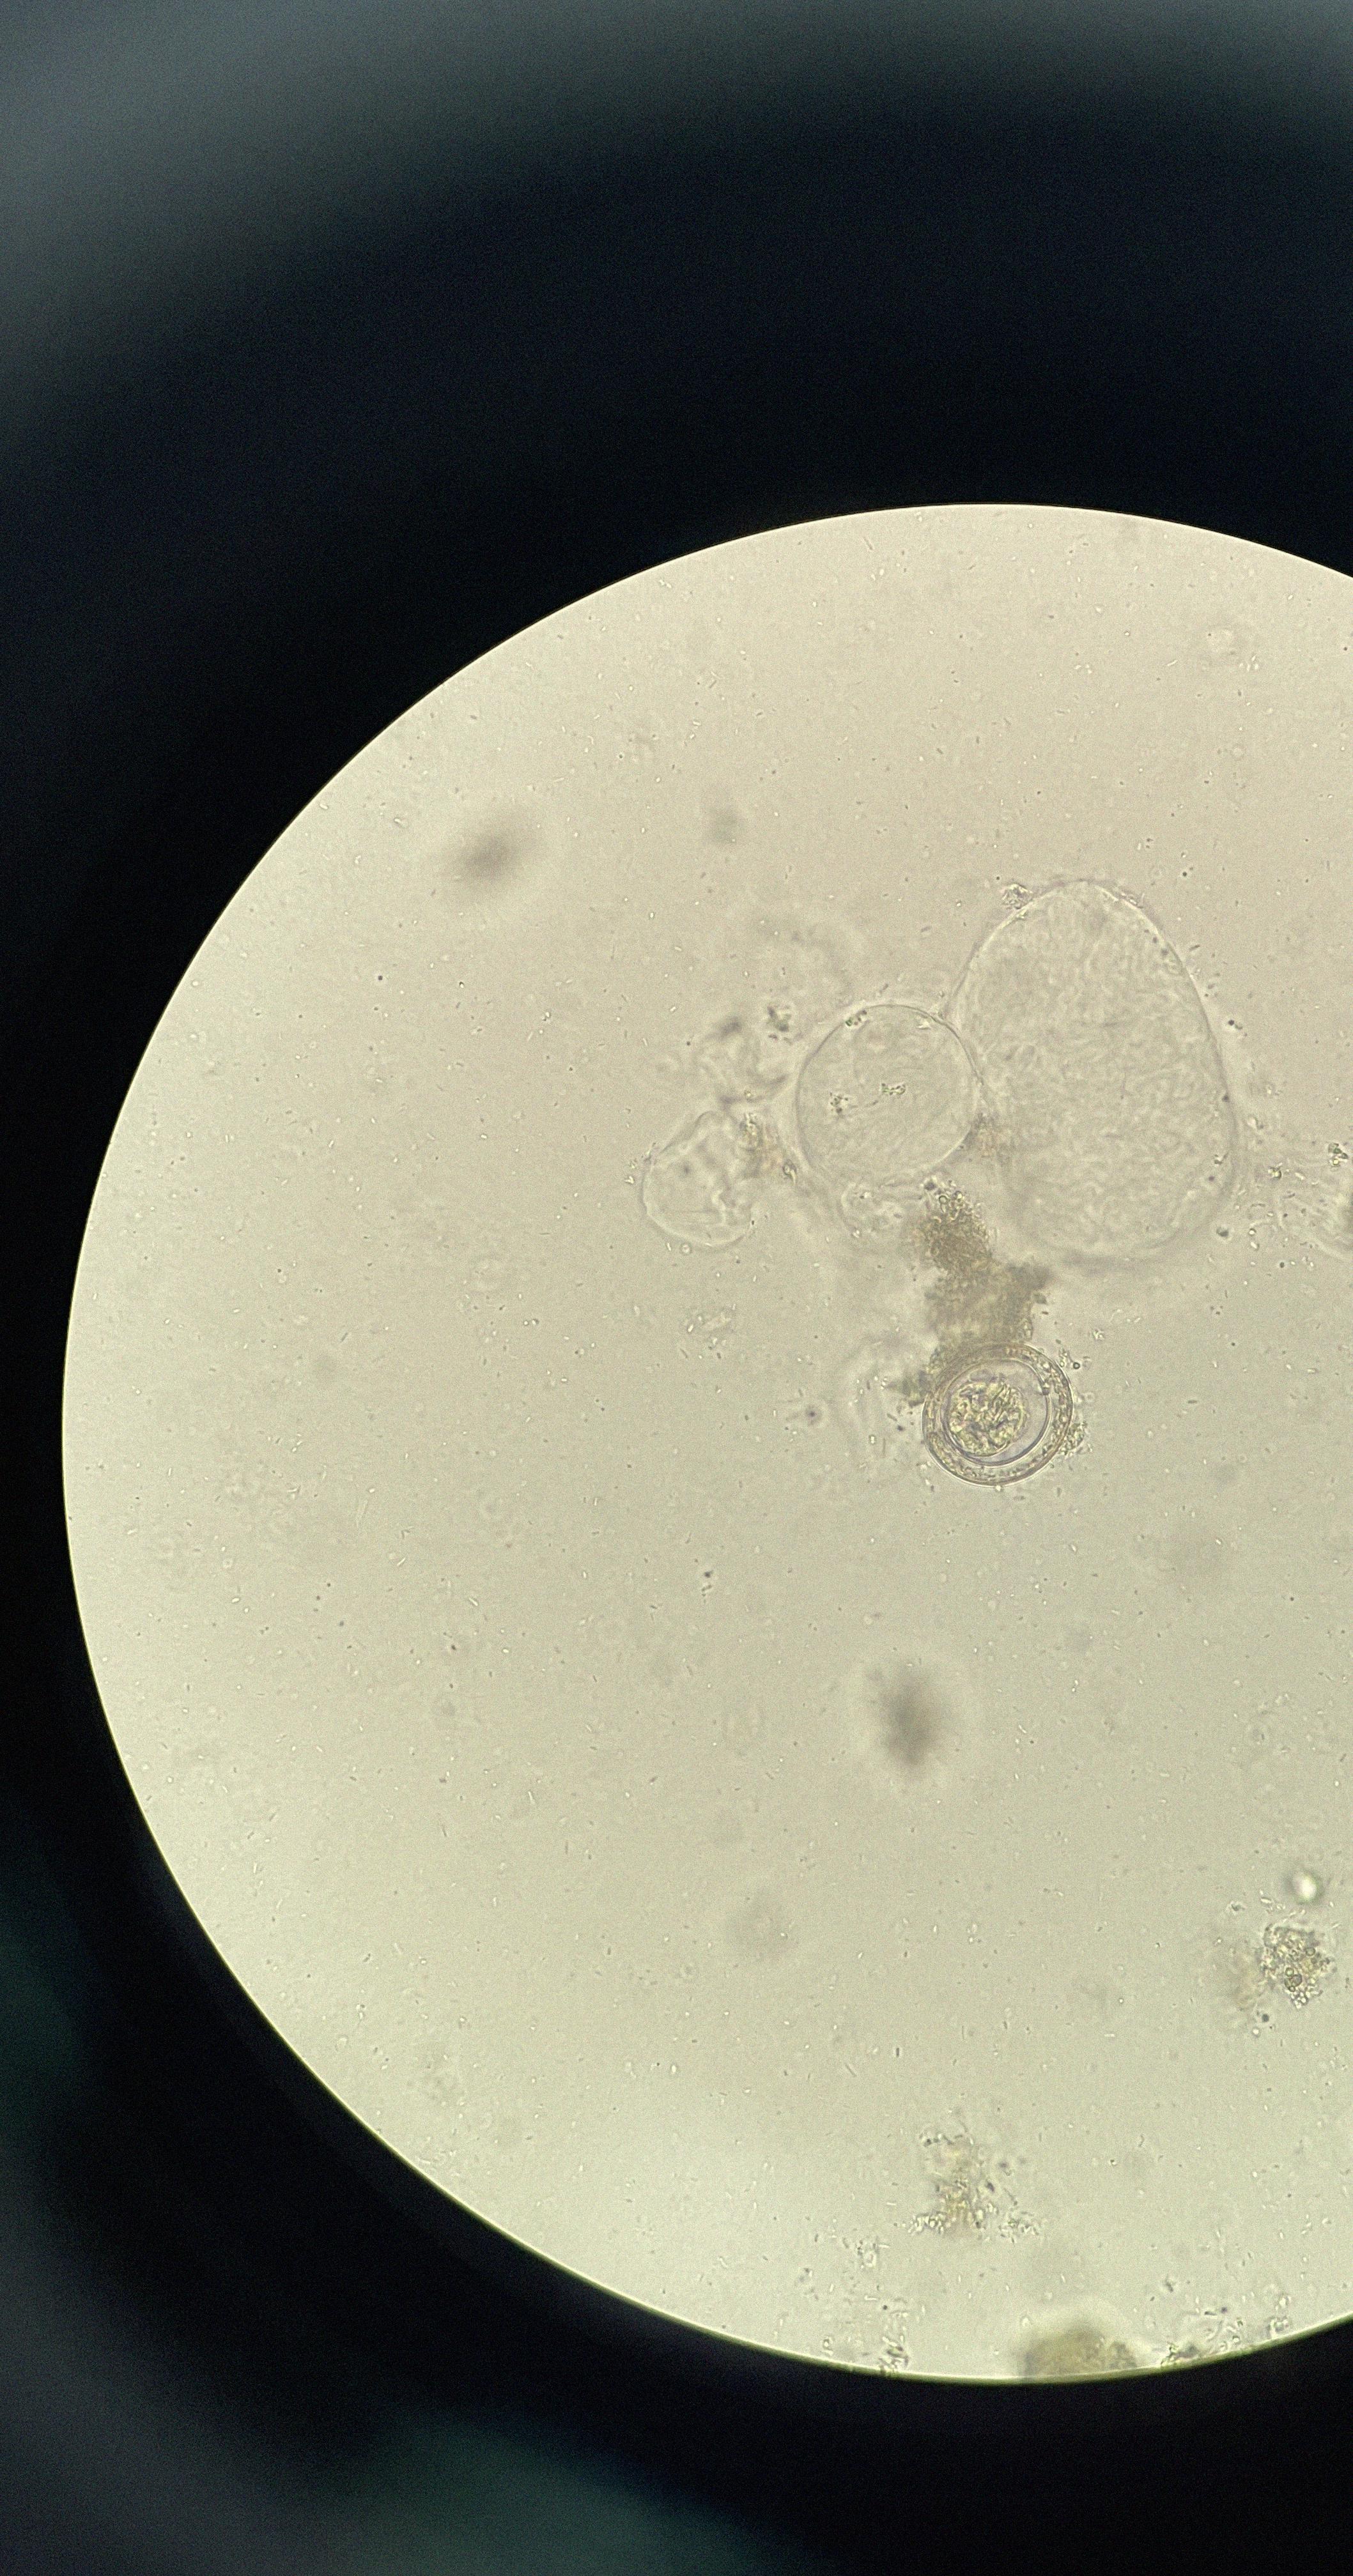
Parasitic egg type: Hymenolepis nana